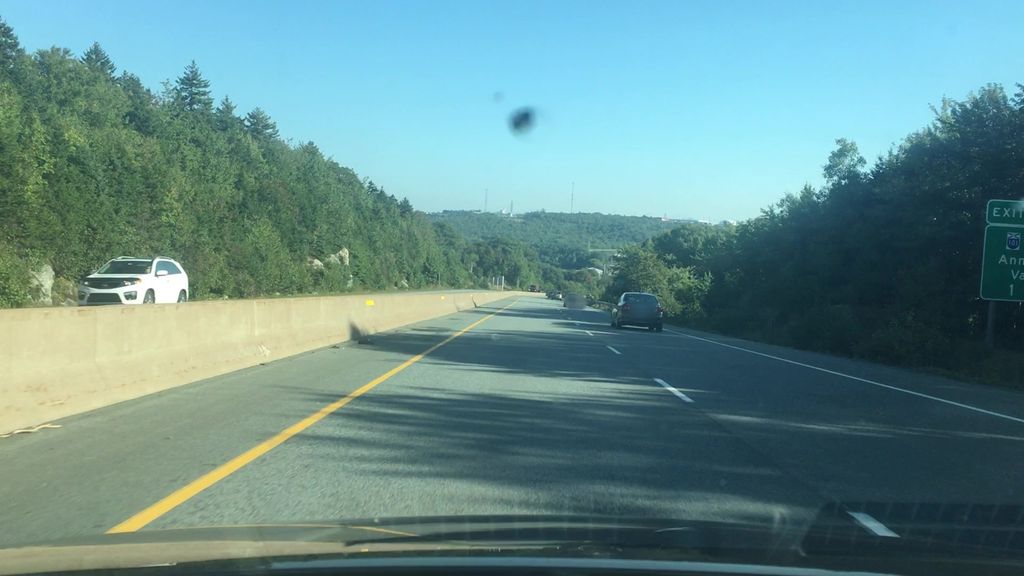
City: halifax